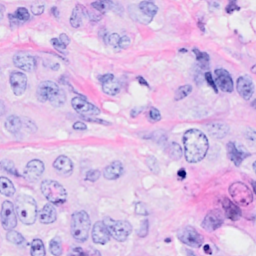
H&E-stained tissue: Breast